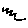
Label: zigzag